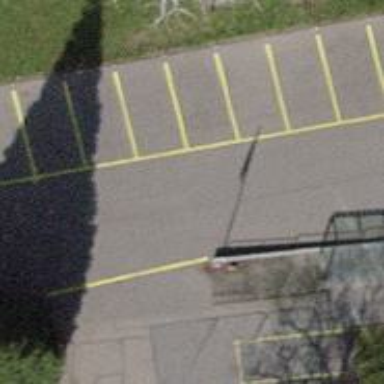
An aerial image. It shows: Parking aisle designated as service road.